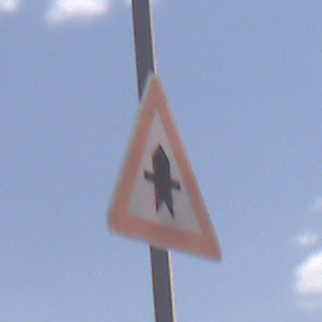
Verkehrszeichen: Vorfahrt
Umgebung: Outdoor, Nature
Tageszeit: Midday
Wetter: PartlyCloudy
Licht: Natural
Jahreszeit: NotSpecified
Kontrast: HighContrast